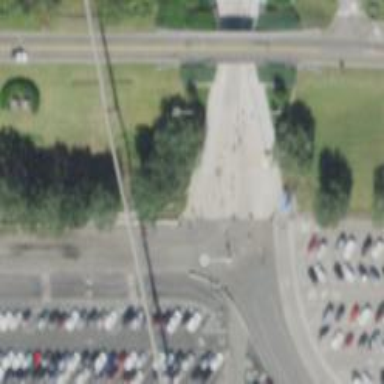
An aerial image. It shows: Designated parking area along service road for trams.